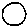
Label: circle